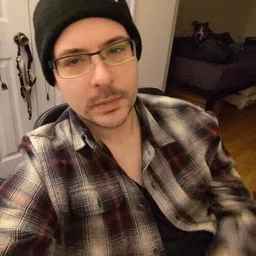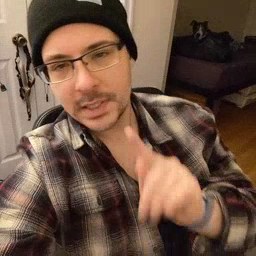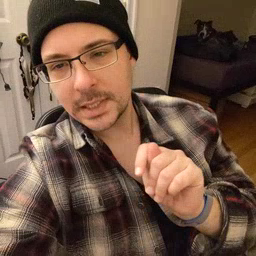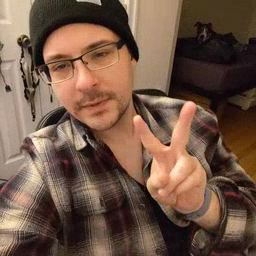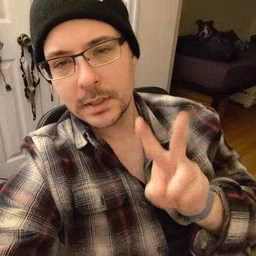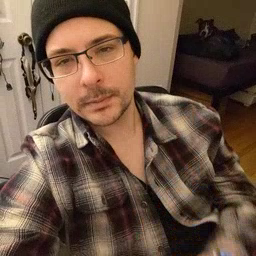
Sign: TV